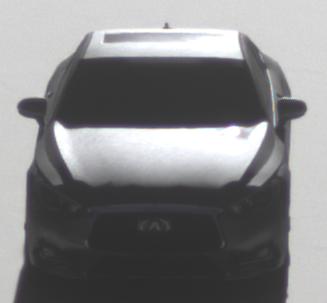
Make: Infiniti
Model: Q60 2.0t
Detailed model: Q60 (V37)
Model produced from: 2016/10
Model produced until: 2018/08
Doors: 2
Color: gray
Road condition: dry road
Daytime: morning or afternoon
Contrast: high contrast